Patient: sex F, age 26
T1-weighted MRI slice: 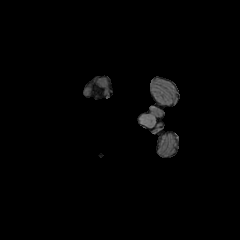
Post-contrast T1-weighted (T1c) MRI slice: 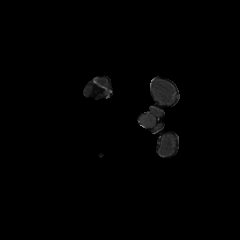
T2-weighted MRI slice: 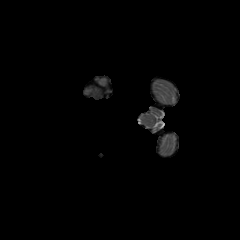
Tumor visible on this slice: no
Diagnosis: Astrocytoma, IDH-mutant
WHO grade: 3